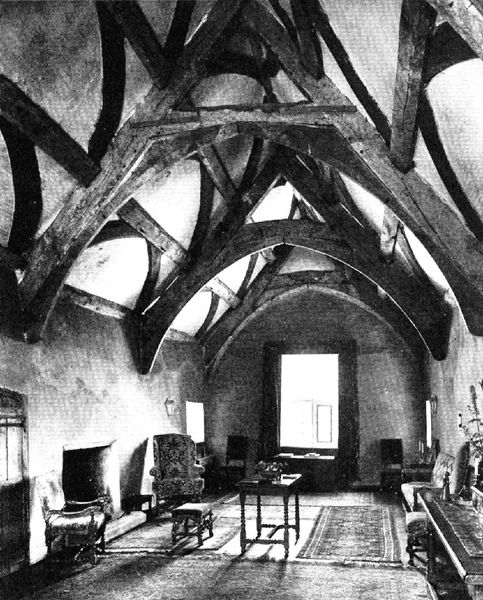
Titel: Somerset, Cothay Manor, Great Chamber
Standort: (GB England Somerset) (EU - GB - England - Somerset)
Schlagwörter: fenster, holz, lampe, licht, raum, stuhl, tisch, tür, zimmer, dach, teppich, wand, stein, innenraum, möbel, interieur, sessel, kamin, türrahmen, balken, tor, fotografie, dachstuhl, fachwerk, gegenlicht, holzbalken, gebälk, wohnraum